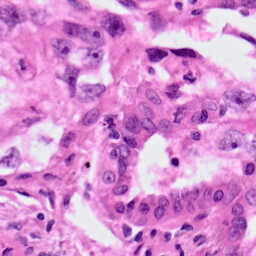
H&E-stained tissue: Lung